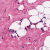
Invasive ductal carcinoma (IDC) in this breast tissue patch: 0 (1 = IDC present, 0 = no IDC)